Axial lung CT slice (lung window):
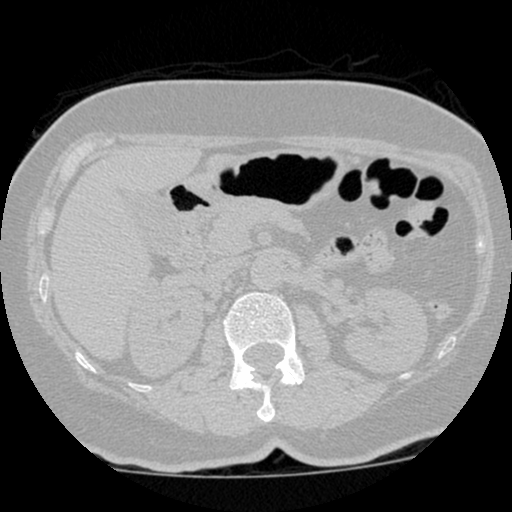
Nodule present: no